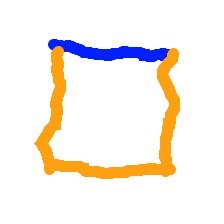
Shape: square